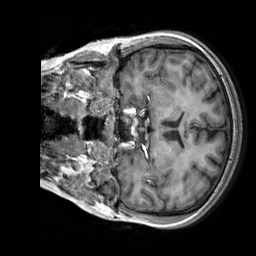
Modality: T1w
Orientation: coronal
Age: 22
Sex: female
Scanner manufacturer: siemens
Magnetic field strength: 3 T
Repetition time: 2.3 s
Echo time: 0.00303 s